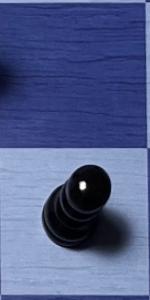
Label: Pawn_Black